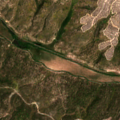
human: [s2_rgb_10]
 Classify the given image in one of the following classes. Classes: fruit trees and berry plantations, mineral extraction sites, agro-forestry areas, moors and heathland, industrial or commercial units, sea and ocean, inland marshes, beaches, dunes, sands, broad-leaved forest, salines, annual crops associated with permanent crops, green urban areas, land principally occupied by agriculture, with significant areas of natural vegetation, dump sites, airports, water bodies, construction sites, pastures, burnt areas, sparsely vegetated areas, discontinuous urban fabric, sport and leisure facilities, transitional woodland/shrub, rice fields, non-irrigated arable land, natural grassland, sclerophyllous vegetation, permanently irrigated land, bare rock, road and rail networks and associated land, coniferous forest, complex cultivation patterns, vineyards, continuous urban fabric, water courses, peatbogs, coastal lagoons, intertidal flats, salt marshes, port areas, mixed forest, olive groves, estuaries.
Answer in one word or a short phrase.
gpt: non-irrigated arable land, broad-leaved forest, transitional woodland/shrub